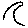
Label: moon